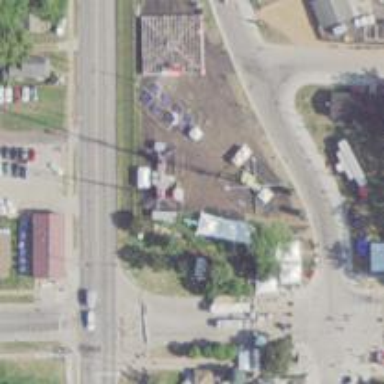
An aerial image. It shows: Pedestrian road with amusement ride nearby.